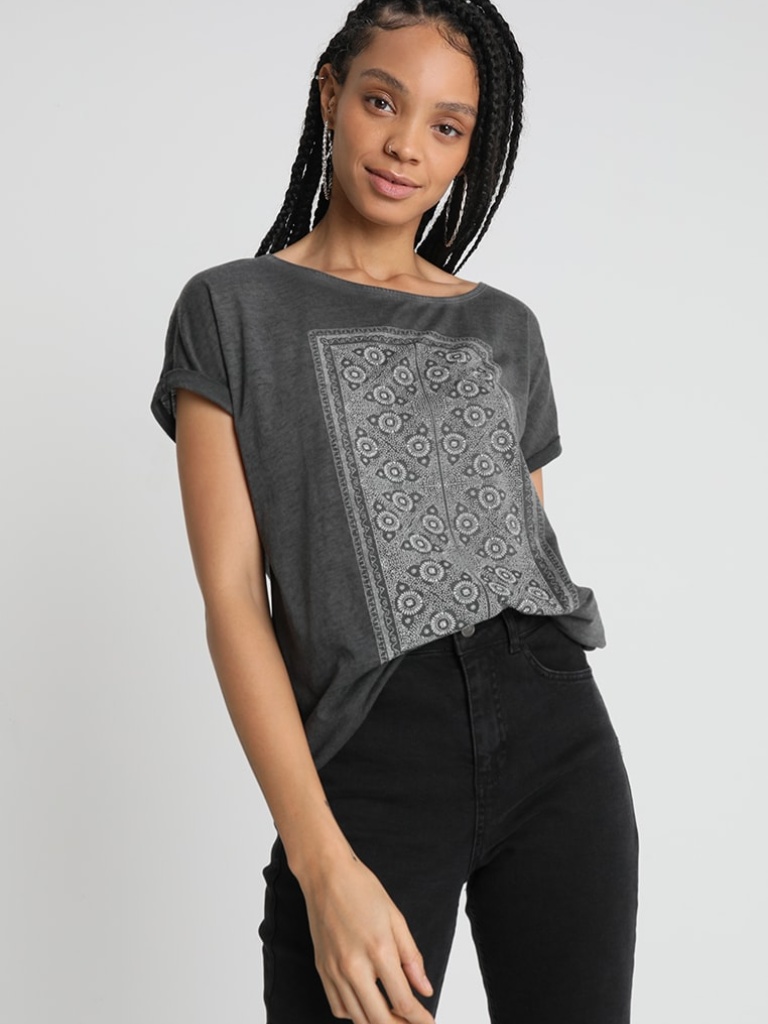
cotton relaxed short sleeve hip length French Tucked boat t-shirt